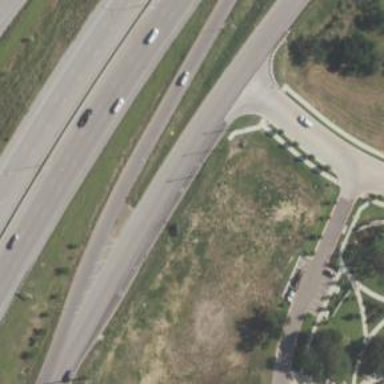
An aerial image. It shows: Secondary road with frontage road.